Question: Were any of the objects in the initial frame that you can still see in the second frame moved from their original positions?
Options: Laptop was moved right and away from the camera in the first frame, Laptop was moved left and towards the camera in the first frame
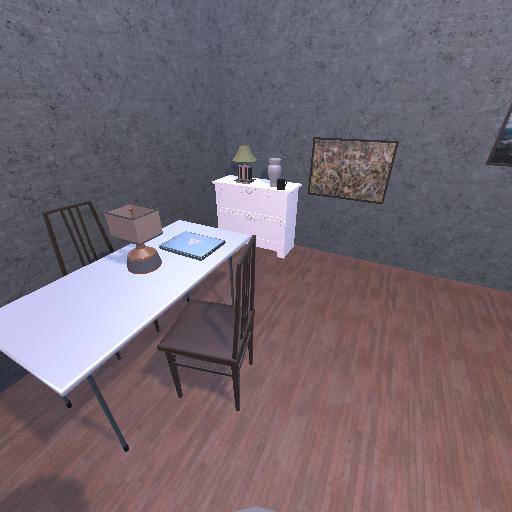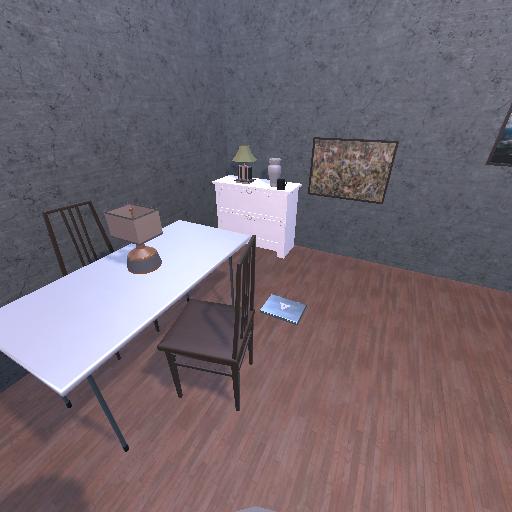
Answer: Laptop was moved right and away from the camera in the first frame